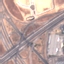
Land use / land cover: Highway